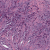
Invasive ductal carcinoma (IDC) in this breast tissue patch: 1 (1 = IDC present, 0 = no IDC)